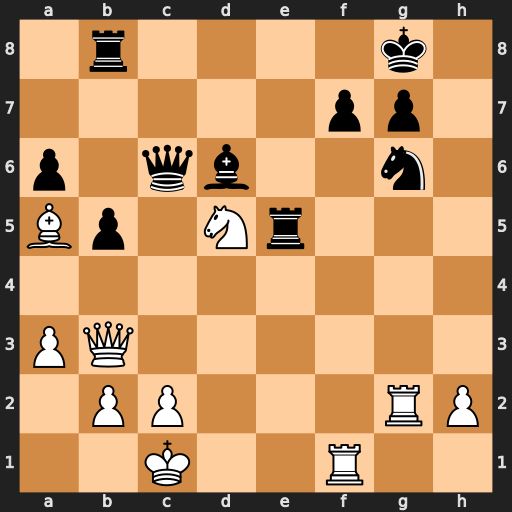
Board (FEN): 1r4k1/5pp1/p1qb2n1/Bp1Nr3/8/PQ6/1PP3RP/2K2R2
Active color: w
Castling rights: -
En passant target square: -
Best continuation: Nf6+ gxf6 Rxg6+